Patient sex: M
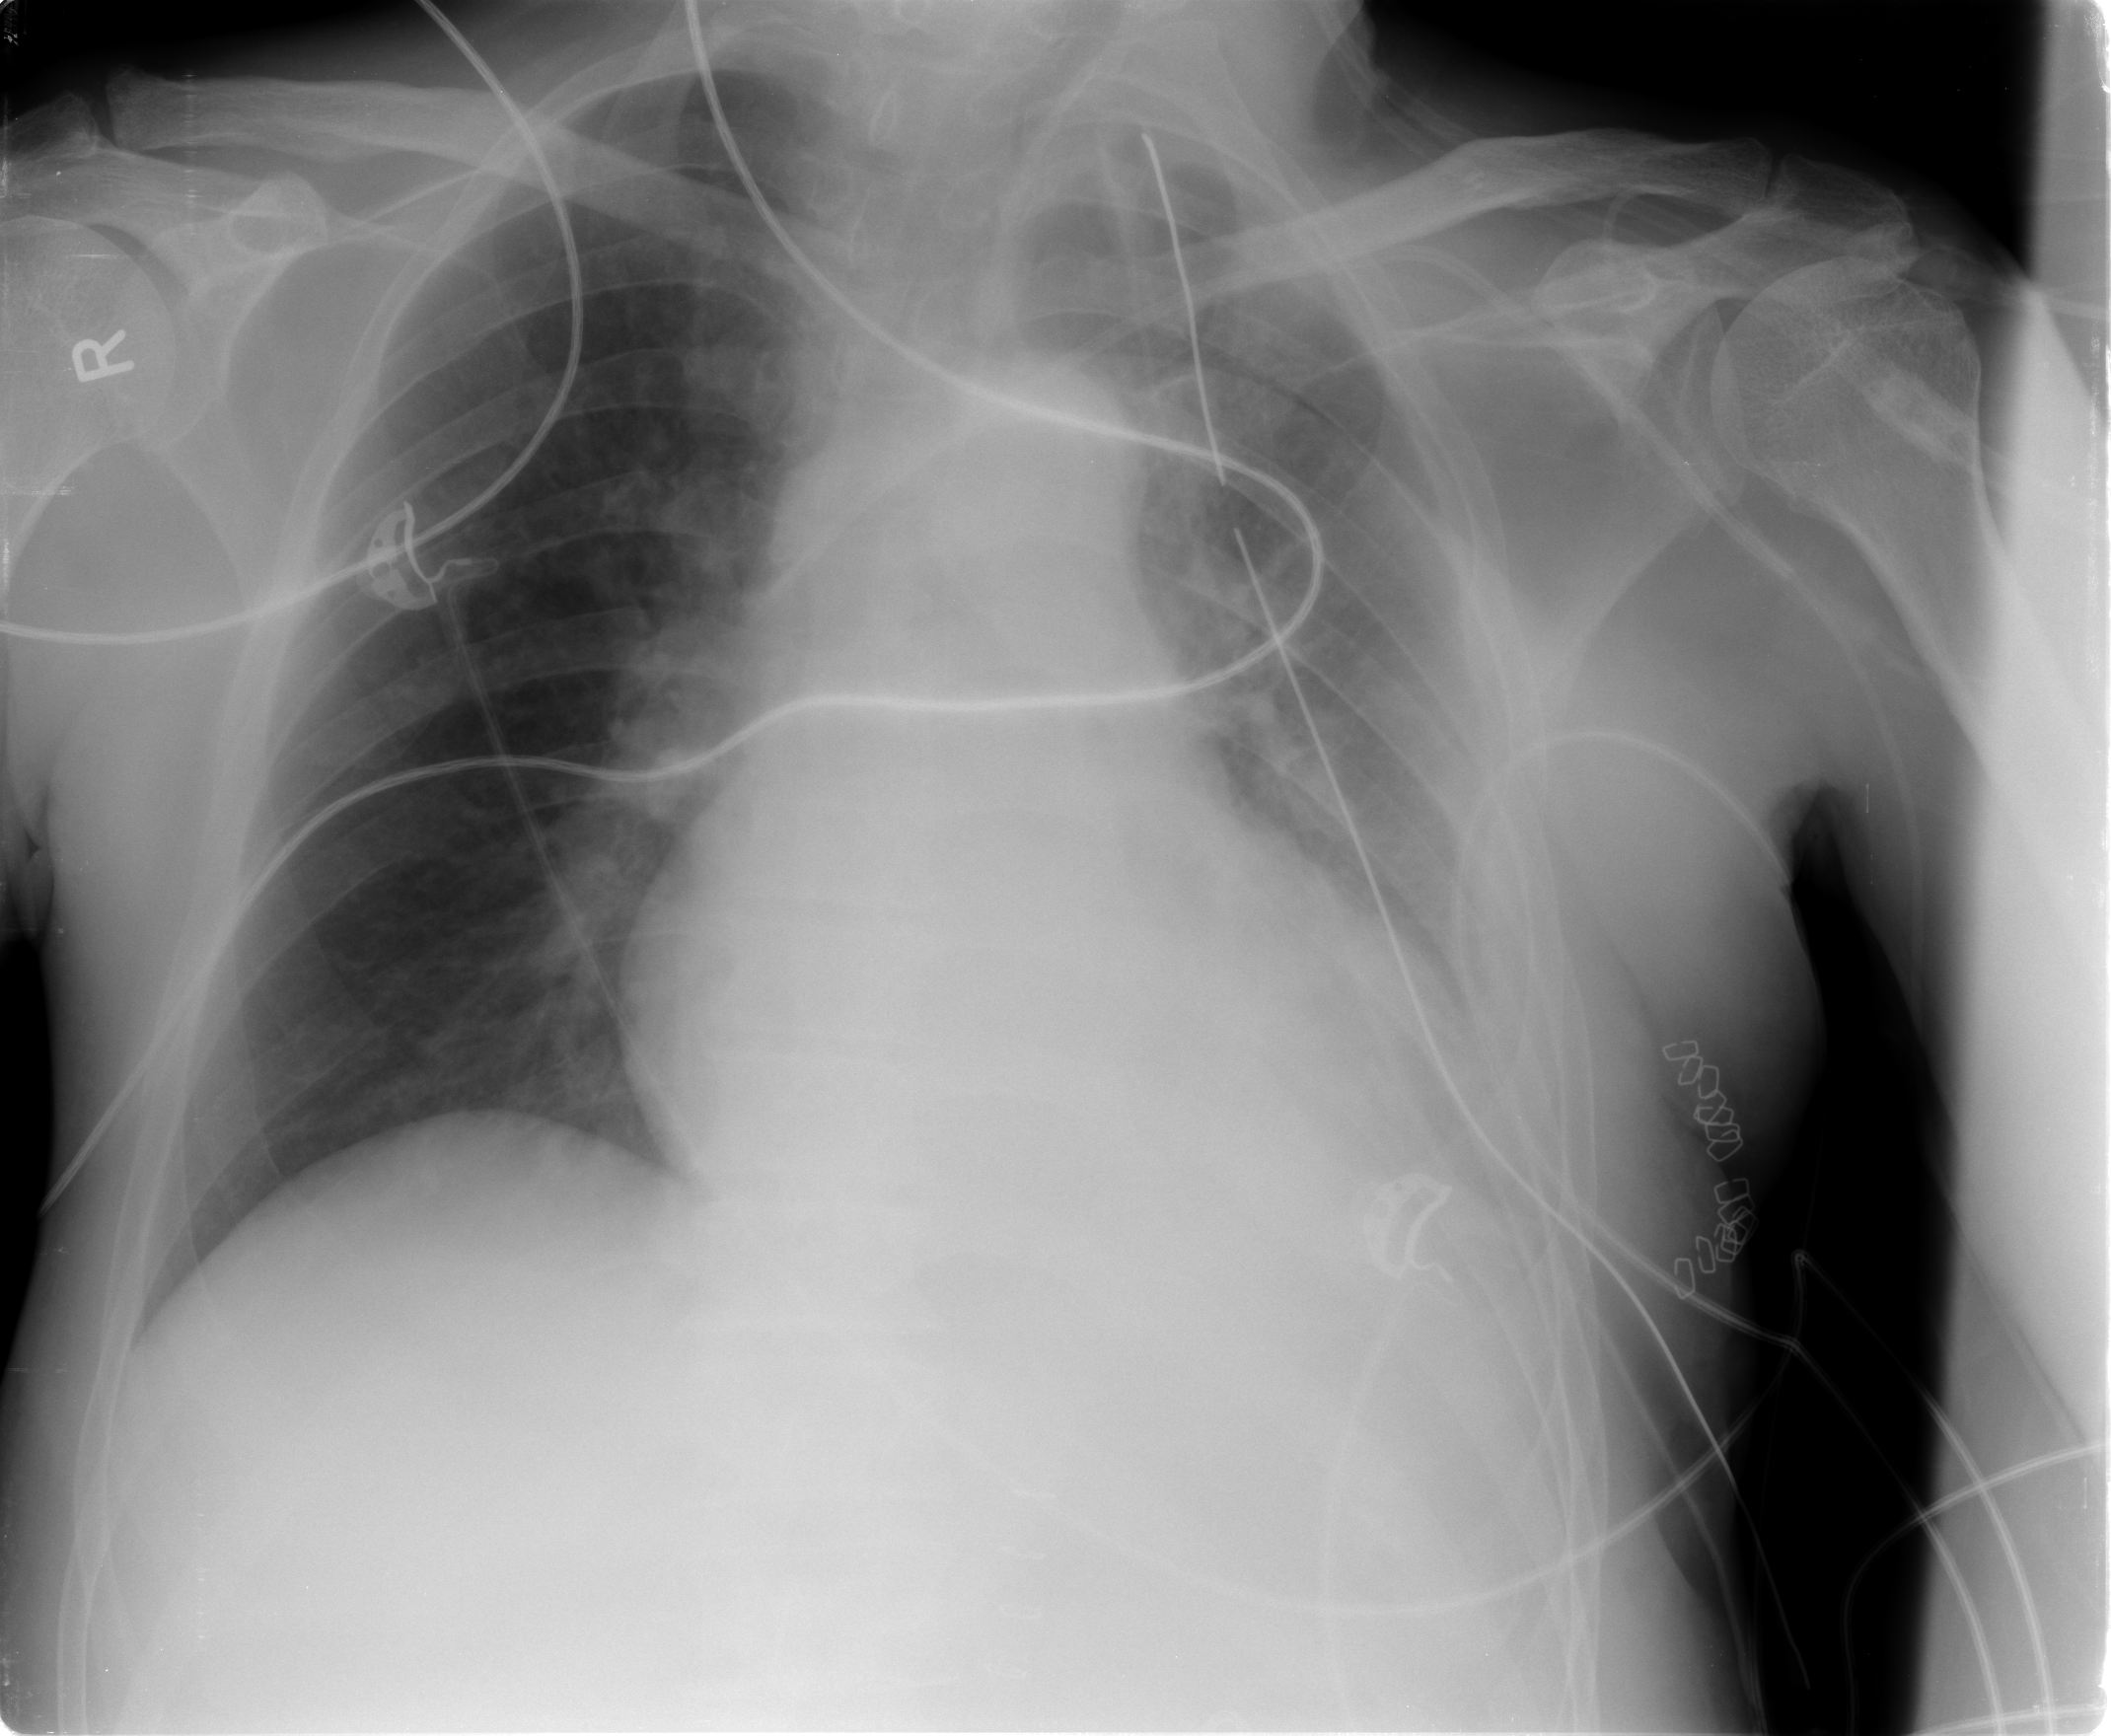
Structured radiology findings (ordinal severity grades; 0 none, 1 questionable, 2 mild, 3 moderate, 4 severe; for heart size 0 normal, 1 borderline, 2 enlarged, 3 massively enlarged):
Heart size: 2
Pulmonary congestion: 0
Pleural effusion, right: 0
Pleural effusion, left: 3
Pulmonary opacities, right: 0
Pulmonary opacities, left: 0
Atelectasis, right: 0
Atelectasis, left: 2